Field crop: maize
Growth stage: 2
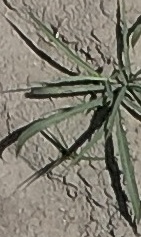
Species: sorghum